Question: For the link dialog I am presenting my users only a minimal dialog:

The code for this from the 'config.js' file:
'''
CKEDITOR.on('dialogDefinition', function(ev) {
// Take the dialog name and its definition from the event data.
var dialogName = ev.data.name;
var dialogDefinition = ev.data.definition;
// Check if the definition is from the dialog we are interested in (the 'link' dialog)
if (dialogName == 'link') {
// Get a reference to the 'Link Info' tab.
var infoTab = dialogDefinition.getContents('info');
// Remove unnecessary widgets from the 'Link Info' tab.
infoTab.remove('linkType');
infoTab.remove('protocol');
infoTab.remove('browse');
// Get a reference to the "Target" tab and set default to '_blank'
var targetTab = dialogDefinition.getContents('target');
var targetField = targetTab.get('linkTargetType');
targetField['default'] = '_blank';
// focus URL field
// targetTab.focus(); // NOT working, function does not exist
}
}
'''
Could anybody tell me how to focus the input field?
PS: I also tried to use 'dialogDefinition.onShow = function () { }' without success.
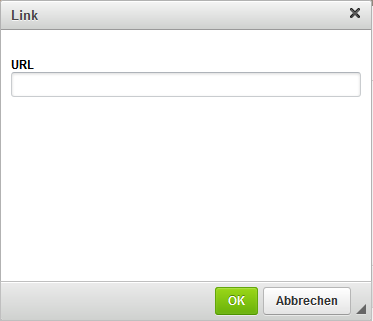
Answer: Overwrite 'onFocus' method in your dialog definition:
'''
if (dialogName == 'link') {
....
dialogDefinition.onFocus = function() {
this.getContentElement( 'info', 'url' ).focus();
}
}
'''